Question: In Flash Builder Install New Software screen the Available Software Sites dropdown list is empty. I found a couple of posts online that says to add the update site manually. The link they give is for Indigo, <URL>. Is Flash Builder built on Indigo? Is this the right site to install plugins and updates?
I'm not sure how to check what version of Eclipse Flash Builder 4.7 is built on but in the help screen it says, "Version: 3.7.1.r37" but now where does it say Indigo.

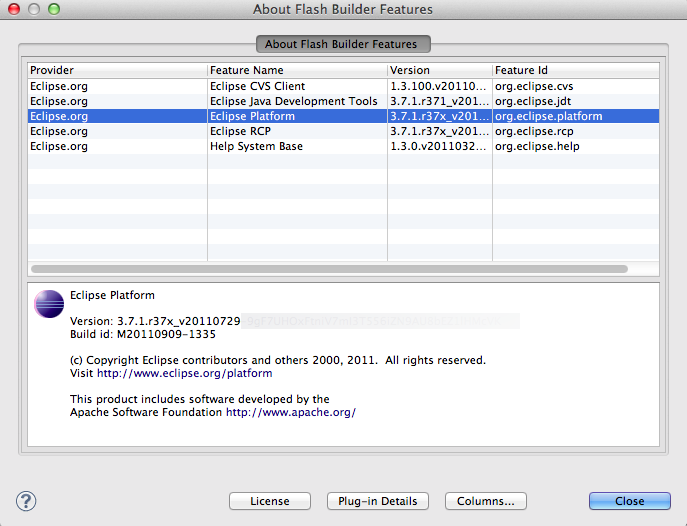
Answer: Yes Eclipse Indigo is version 3.7.x.
The names go in alphabetical order moving on one letter per release. Juno is 3.8 / 4.2, Kepler is 4.3
There is a longer list of old releases <URL>